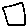
Label: square